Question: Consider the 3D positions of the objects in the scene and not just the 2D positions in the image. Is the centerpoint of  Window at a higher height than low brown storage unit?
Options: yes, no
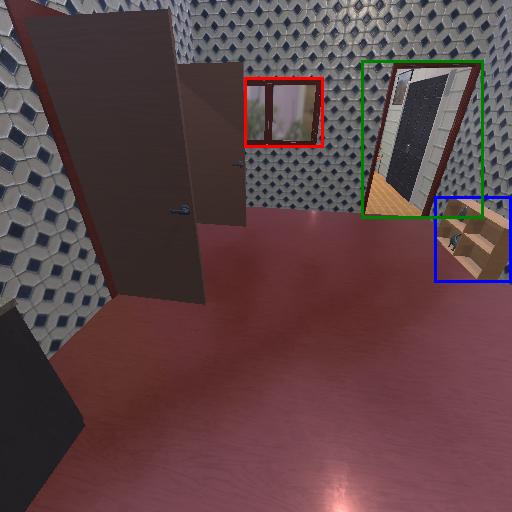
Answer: yes